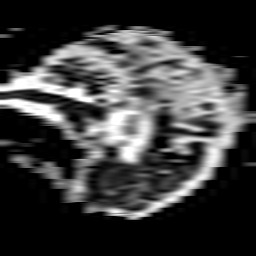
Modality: ADC
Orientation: sagittal
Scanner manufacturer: philips
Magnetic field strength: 3 T
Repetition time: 4.204 s
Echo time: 0.07199 s